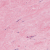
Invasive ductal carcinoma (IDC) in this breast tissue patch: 1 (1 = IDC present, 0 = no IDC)